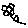
Label: flower